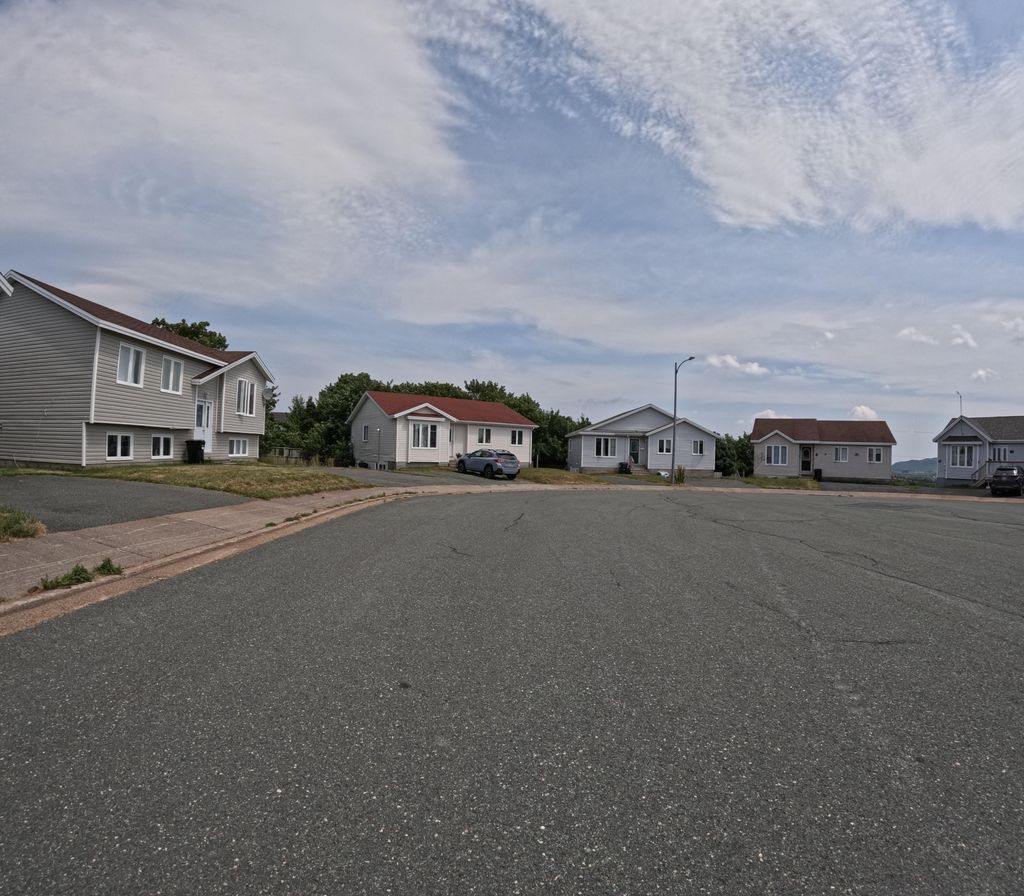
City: st_johns